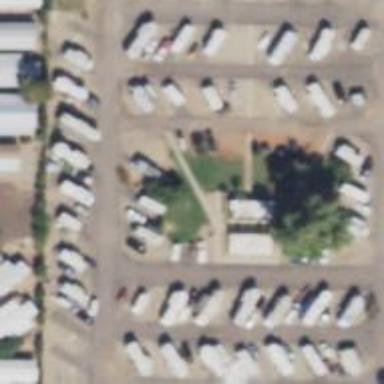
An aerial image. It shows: Caravan site for tourism.